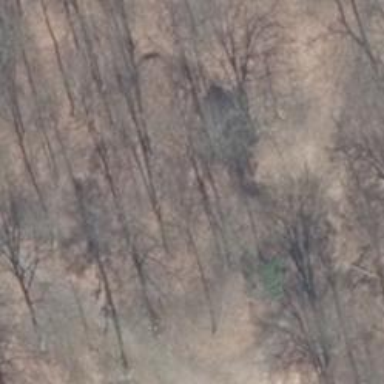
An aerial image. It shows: Hunting stand.